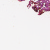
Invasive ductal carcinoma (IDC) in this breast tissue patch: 0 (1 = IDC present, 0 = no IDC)